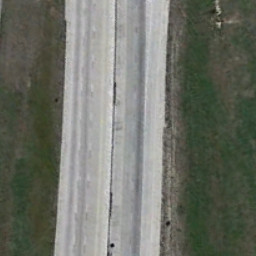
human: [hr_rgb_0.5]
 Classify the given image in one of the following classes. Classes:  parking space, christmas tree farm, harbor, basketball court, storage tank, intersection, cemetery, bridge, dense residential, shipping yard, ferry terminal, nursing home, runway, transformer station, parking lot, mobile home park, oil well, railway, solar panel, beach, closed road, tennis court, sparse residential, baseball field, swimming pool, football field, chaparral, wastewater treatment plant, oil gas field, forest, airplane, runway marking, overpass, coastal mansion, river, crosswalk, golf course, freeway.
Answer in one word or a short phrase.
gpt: freeway